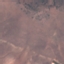
Label: HerbaceousVegetation